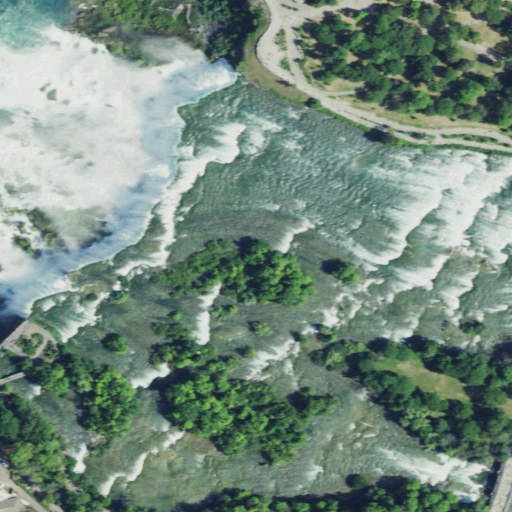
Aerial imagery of island in New York named Robinson Island containing open water, herbaceous wetlands, medium intensity development, cultivated crops, open development, barren land, low intensity development, and high intensity development